The trace is the raw vibration amplitude of a rotating bearing as a function of time. What is the most likely bearing condition (normal, inner_race, outer_race, ball)?
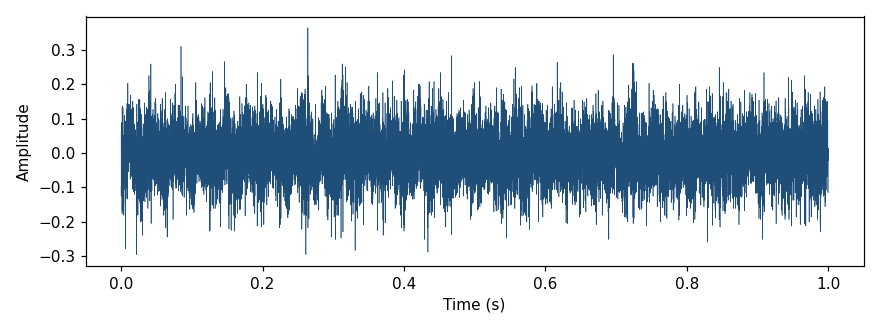
Answer: normal